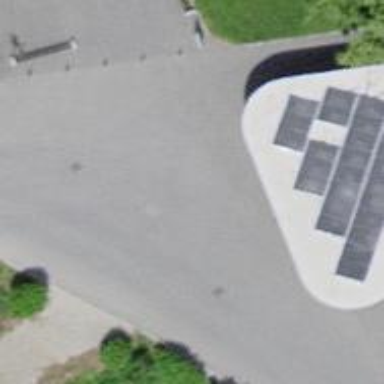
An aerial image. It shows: Bicycle parking area with wall loops.